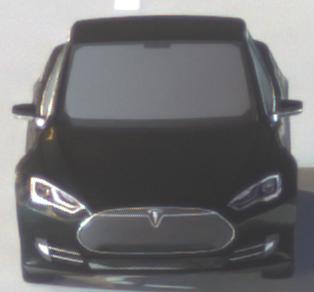
Make: Tesla
Model: Model S 60
Detailed model: Model S
Model produced from: 2013/10
Model produced until: 2014/10
Doors: 5
Color: black
Road condition: dry road
Daytime: night
Contrast: high contrast